一年级 · 算术
一填。

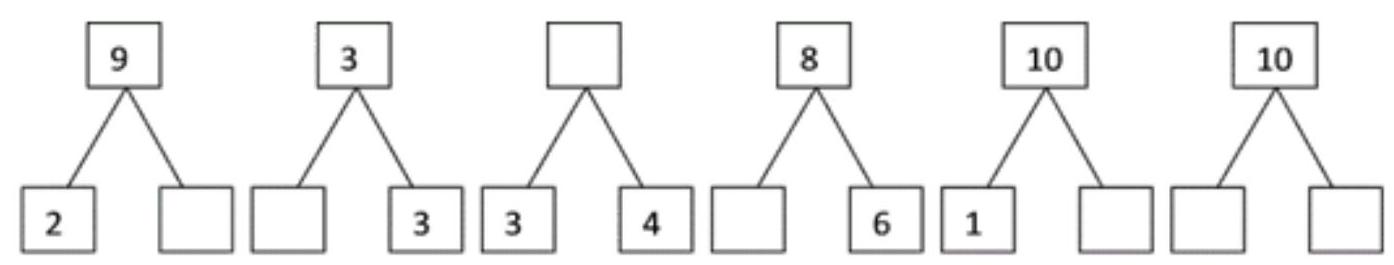
答案: ; 0; 7; 2; 9; 5、 5